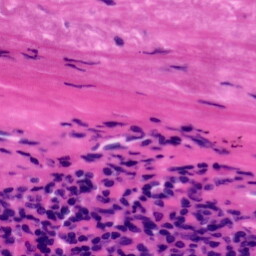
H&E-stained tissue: Tonsil